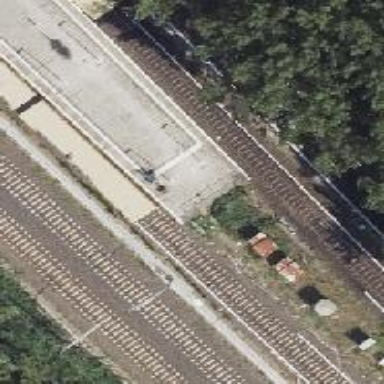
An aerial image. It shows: Railway signal.